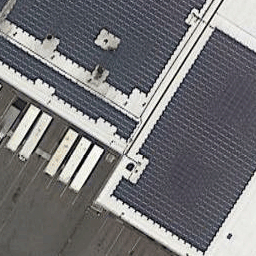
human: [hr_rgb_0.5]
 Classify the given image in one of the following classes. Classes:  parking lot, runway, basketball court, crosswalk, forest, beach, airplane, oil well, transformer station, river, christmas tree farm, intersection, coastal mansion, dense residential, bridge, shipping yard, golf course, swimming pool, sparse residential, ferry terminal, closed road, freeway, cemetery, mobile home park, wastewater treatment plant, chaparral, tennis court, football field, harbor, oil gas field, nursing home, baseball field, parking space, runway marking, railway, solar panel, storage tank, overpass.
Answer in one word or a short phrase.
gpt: solar panel